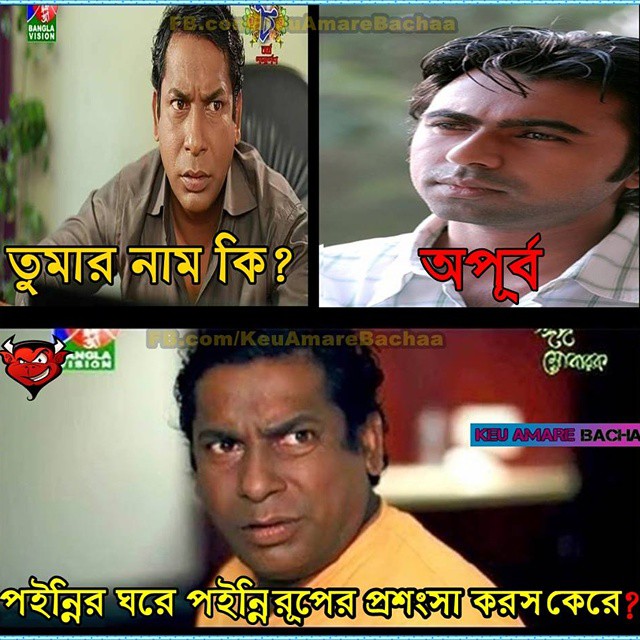
Caption: তুমার নাম কি ?  অপূর্ব  পইন্নির  ঘরে পইন্নি রুপের প্রশংসা করস কেরে ?
Label: hate